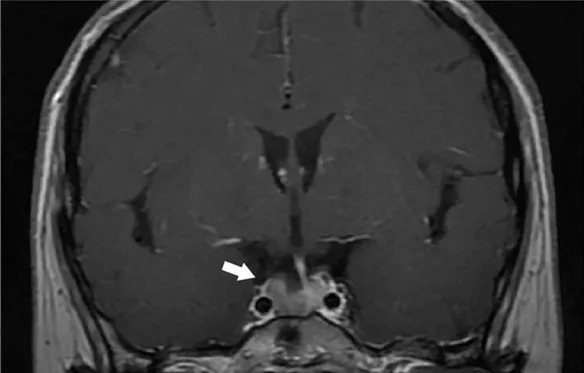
(A) Magnetic resonance imaging showed a pituitary adenoma (white arrow).
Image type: radiology (mri)